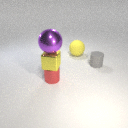
small gray rubber cylinder to the right of large yellow rubber sphere